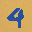
Label: 4